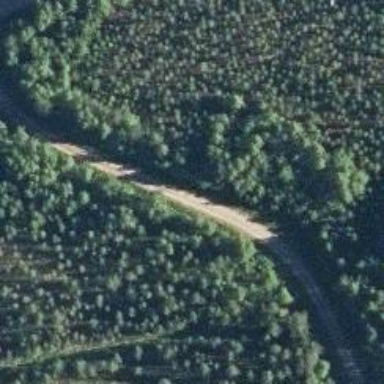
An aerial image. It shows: Track road.